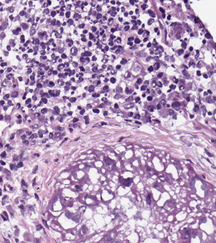
Tumor epithelial tissue: yes
Tumor-associated stroma tissue: yes
Normal tissue: no